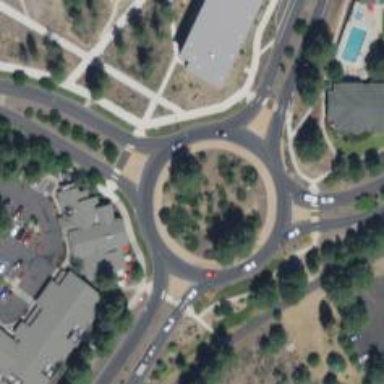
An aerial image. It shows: Secondary road with asphalt surface leading to roundabout junction.